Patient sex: M
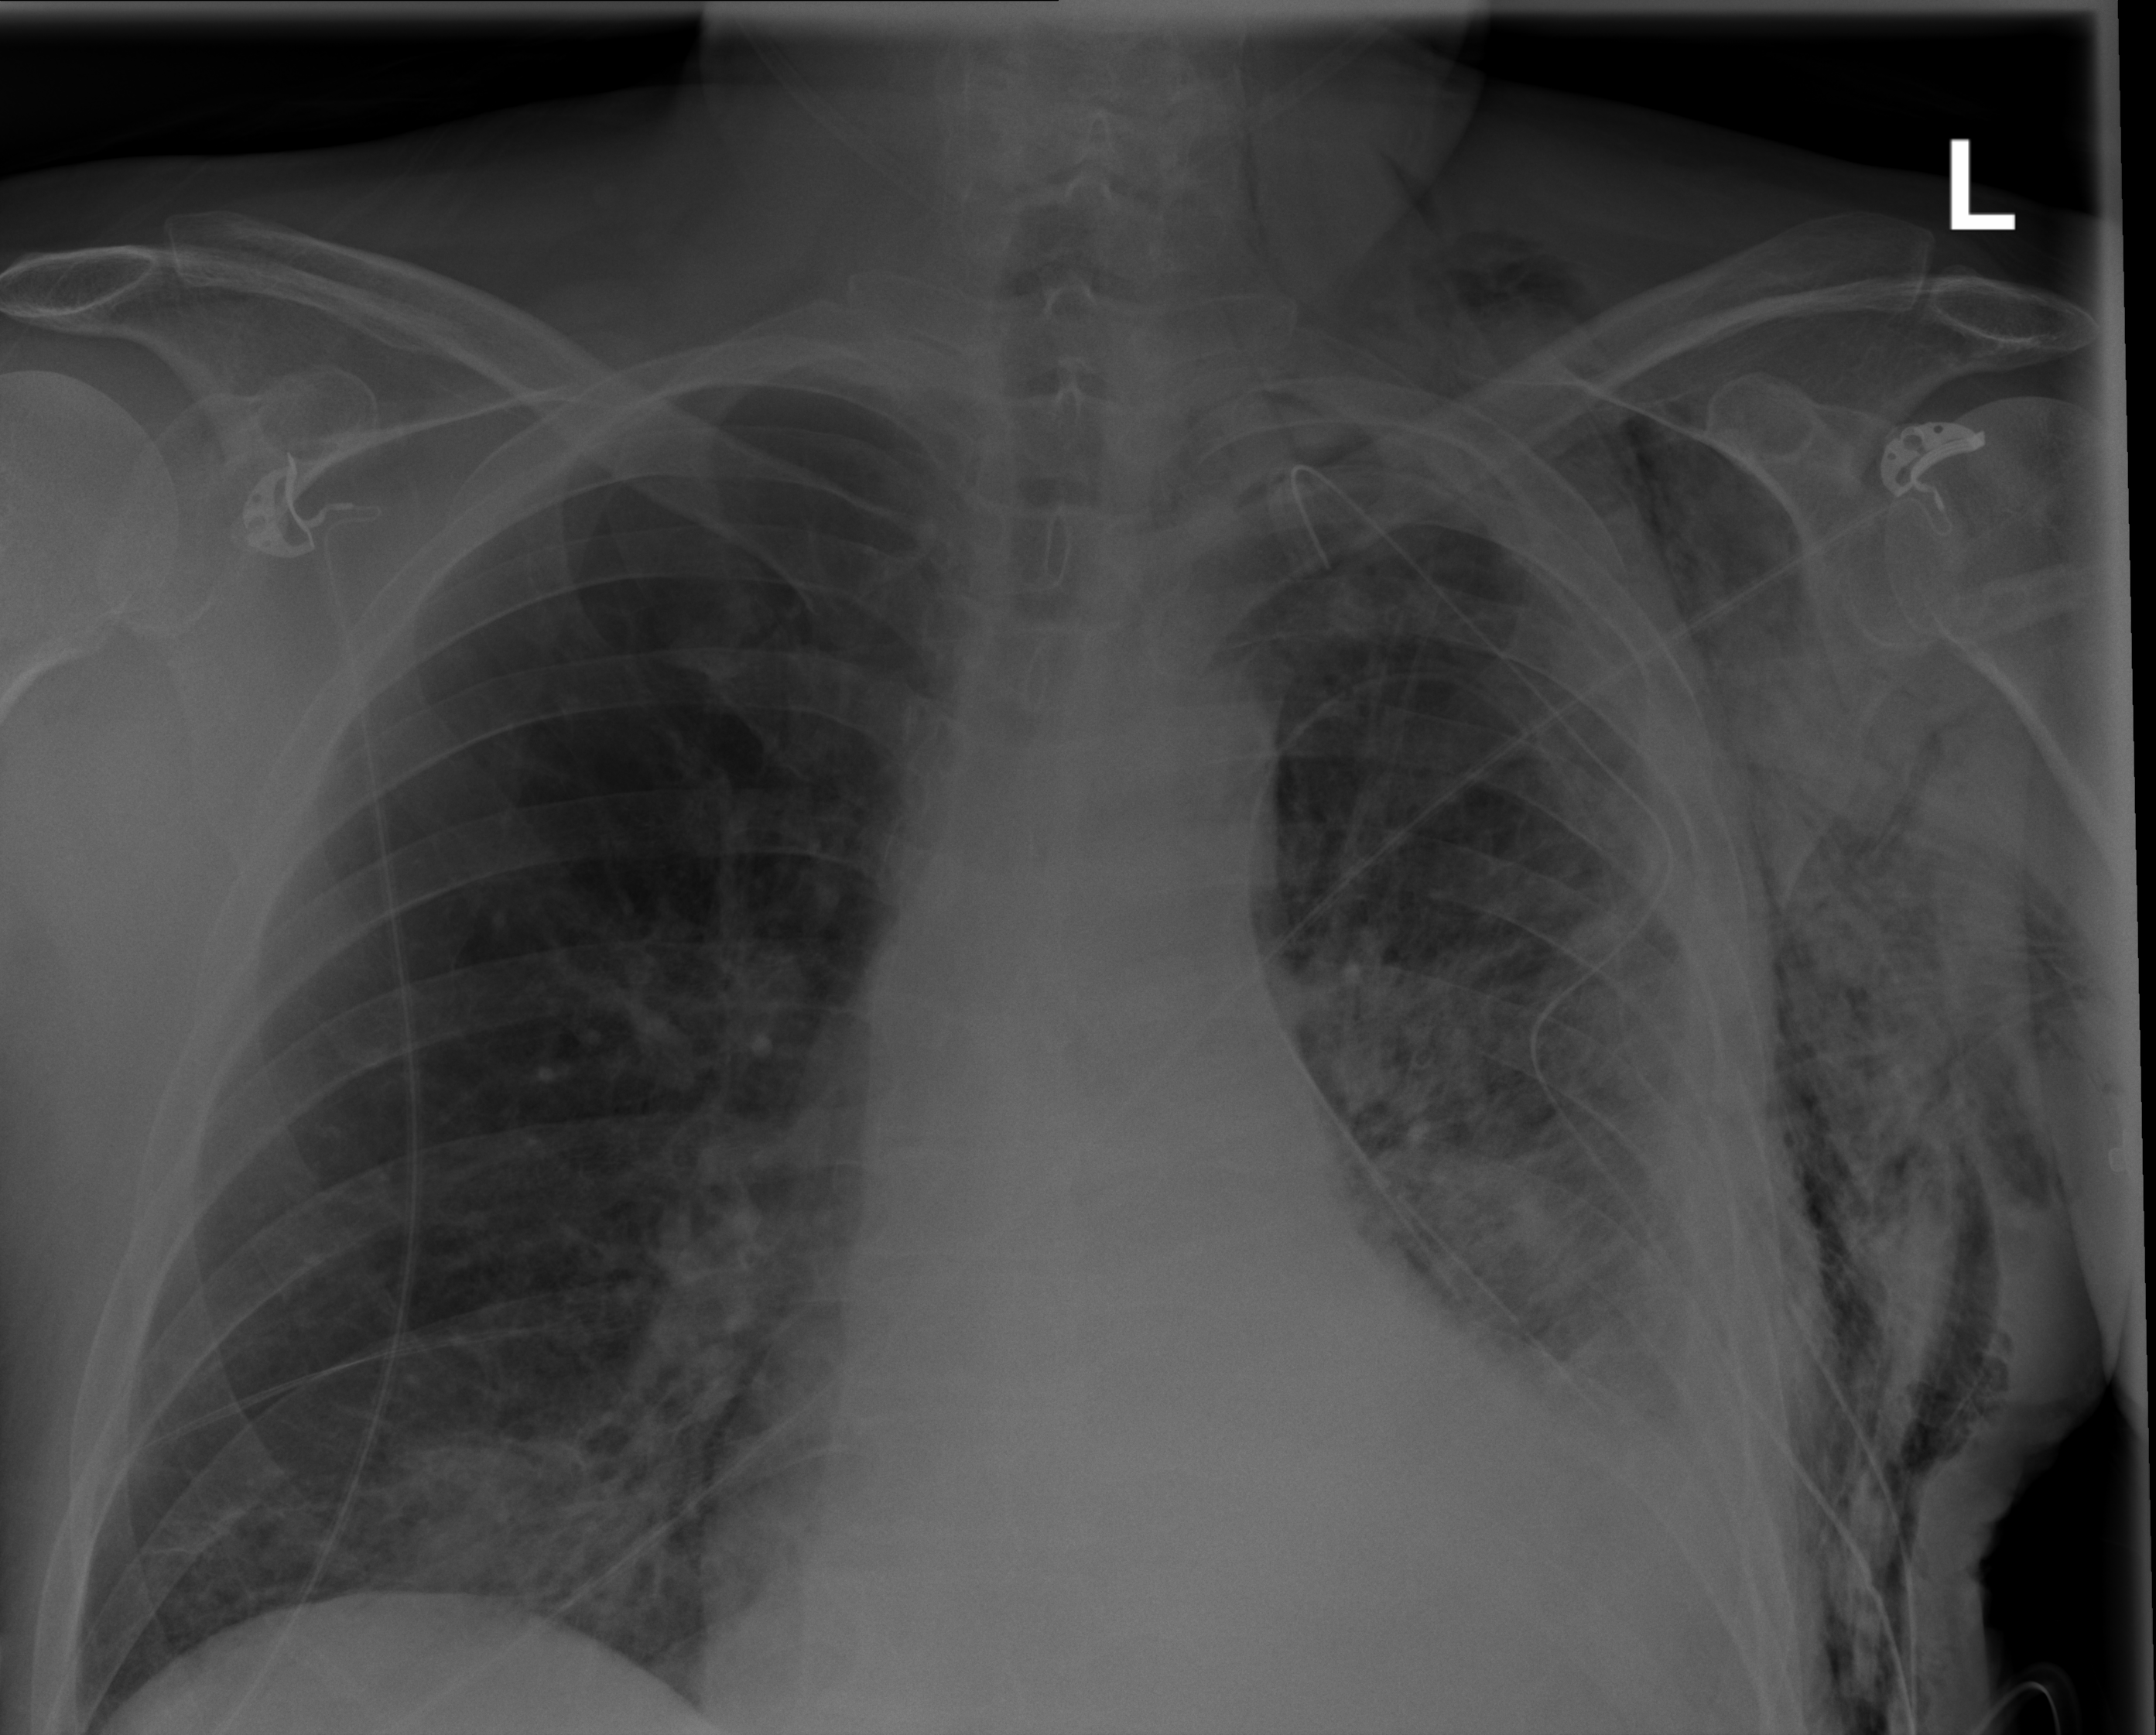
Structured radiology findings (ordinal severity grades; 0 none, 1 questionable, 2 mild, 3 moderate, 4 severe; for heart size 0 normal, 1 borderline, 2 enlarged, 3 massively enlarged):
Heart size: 2
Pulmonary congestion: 0
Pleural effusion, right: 0
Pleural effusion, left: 2
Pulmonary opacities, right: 2
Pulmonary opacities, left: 2
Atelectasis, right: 0
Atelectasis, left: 2